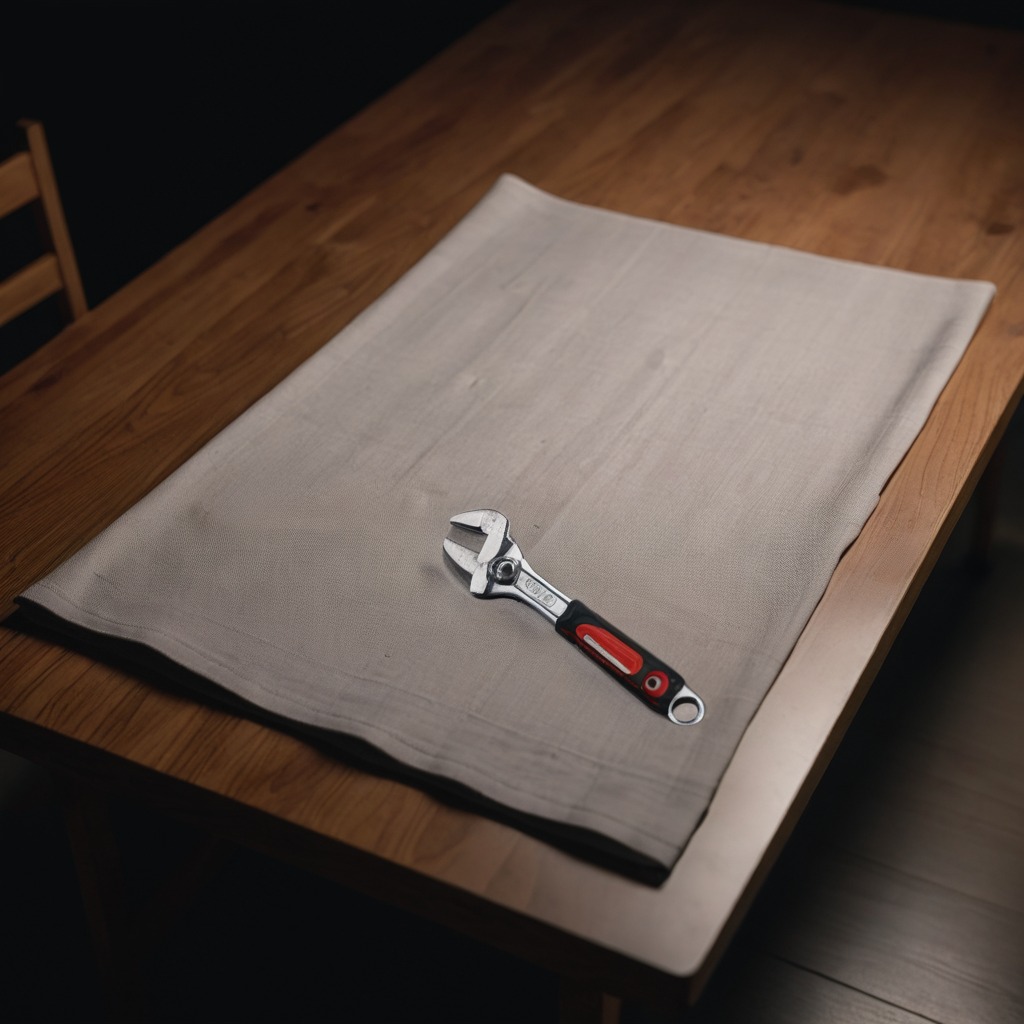
A wrench lies on a wooden table inside a workshop at night.